Interaction volume radius: 5 \u00c5
Interaction volume height: 15 \u00c5
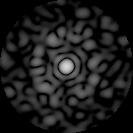
Disorder parameter: 0.842